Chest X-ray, AP view. Patient: 46 years old, sex M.
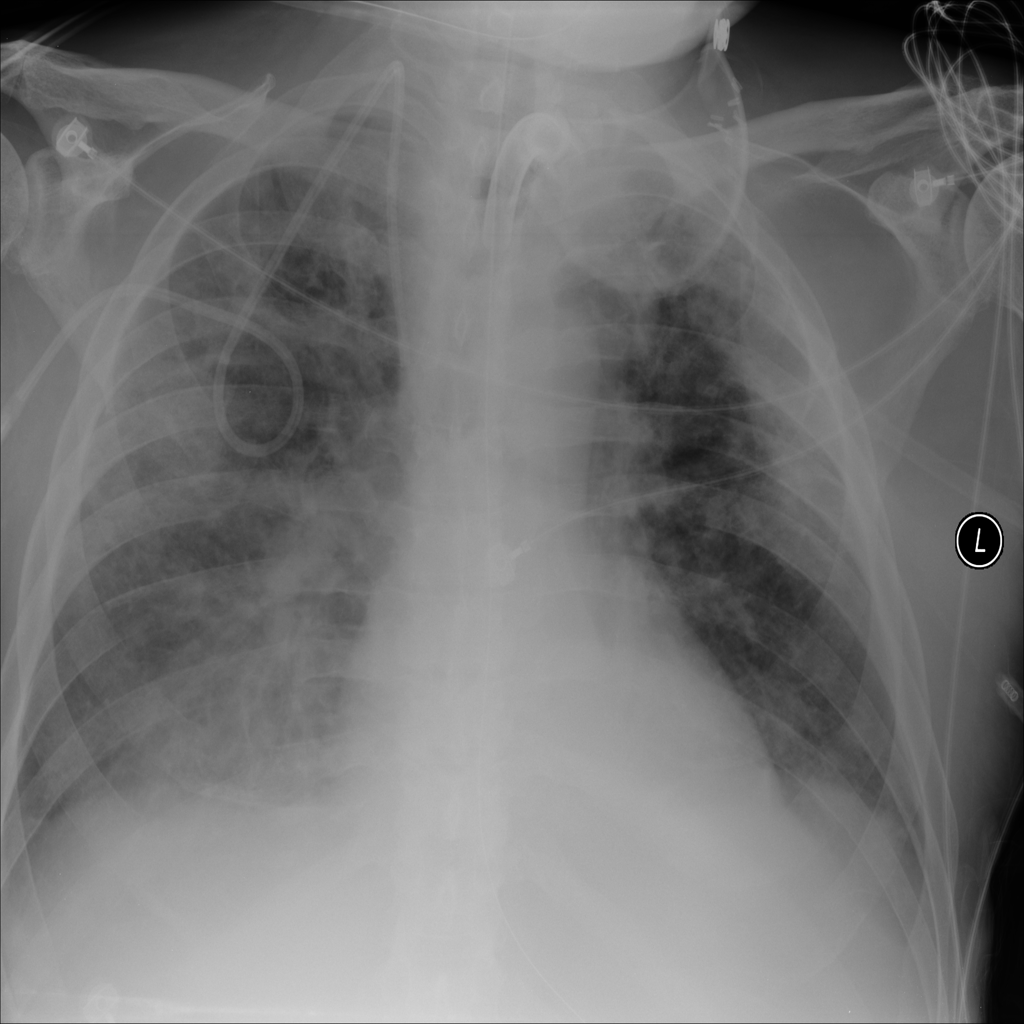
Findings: Infiltration